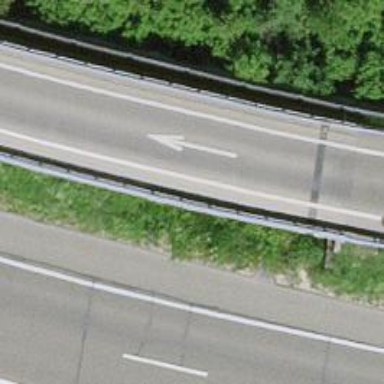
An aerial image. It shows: Motorway link bridge.